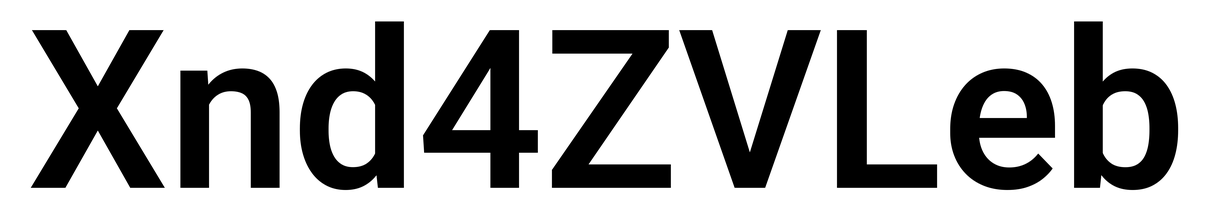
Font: Roboto_SemiBold